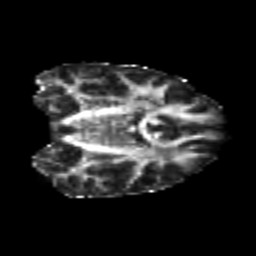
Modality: FA
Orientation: coronal
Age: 24
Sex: female
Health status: healthy
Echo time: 0.074 s